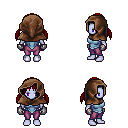
a pixel art fantasy rpg character, female body template, dark elf, purple skin, blue vest, magenta pants, red twin-tailed hairstyle, cloth hood, metal gloves, four views (front, back, left, right), 2x2 character sprite sheet, small pixel art, hard edges, no anti-aliasing